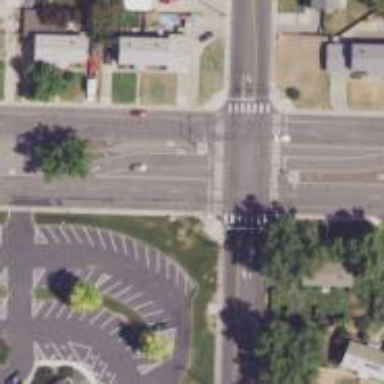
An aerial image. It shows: Marked road crossing.